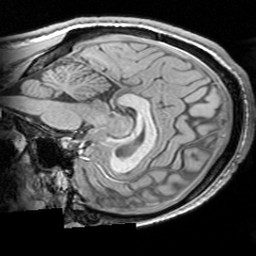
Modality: T1w
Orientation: sagittal
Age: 26
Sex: male
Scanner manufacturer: siemens
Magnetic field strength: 3 T
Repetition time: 1.63 s
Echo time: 0.00311 s